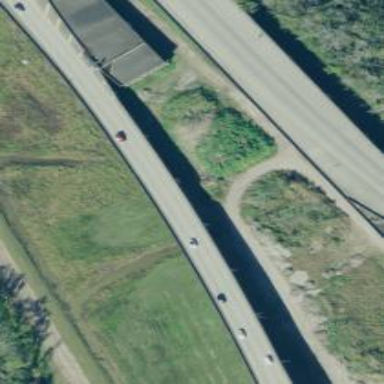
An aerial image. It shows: Bridge over motorway.